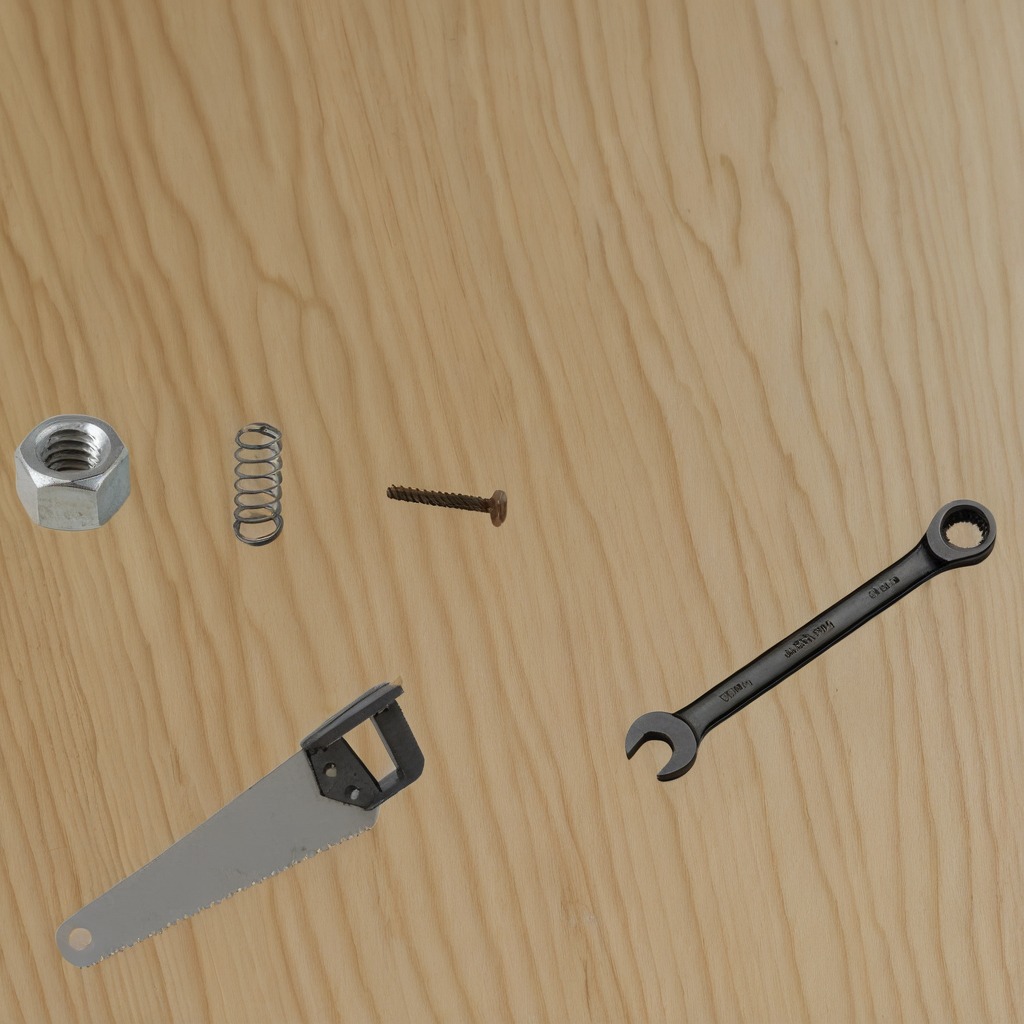
A metal machine screw, a coiled metal spring, a handheld metal saw, a metal nut, and a wrench are lying on the plywood surface.